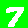
Digit: 7